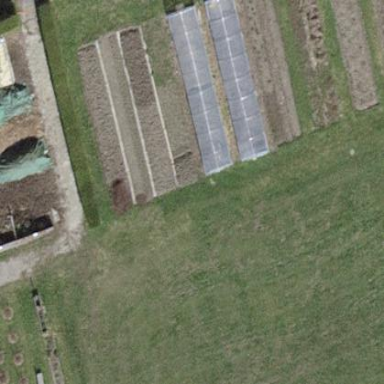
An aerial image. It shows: Allotments area.